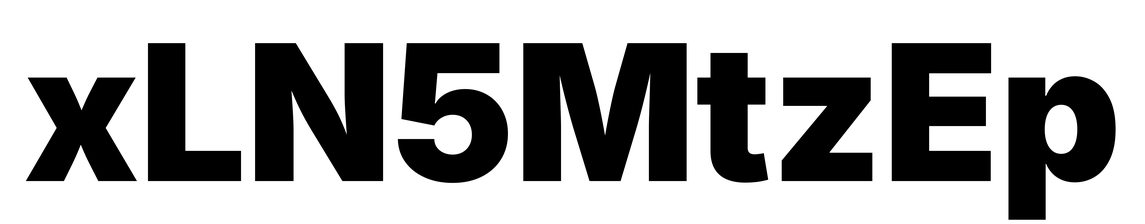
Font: Inter_Black